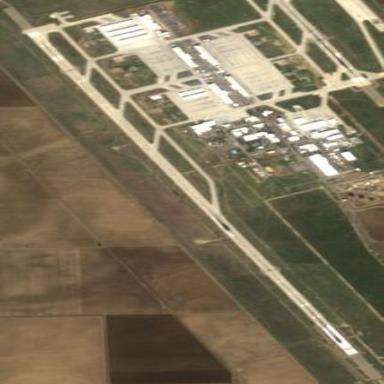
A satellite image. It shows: Concrete runway at airport.